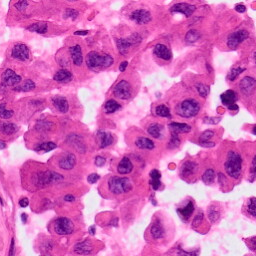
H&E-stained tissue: Lung